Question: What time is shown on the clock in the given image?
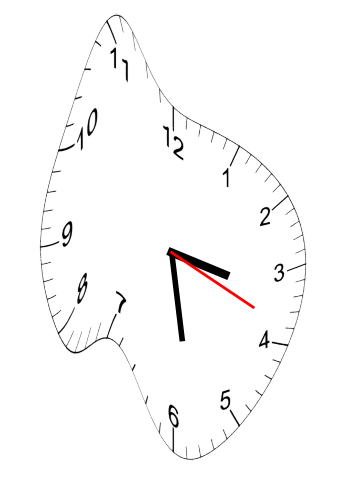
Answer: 03:28:19